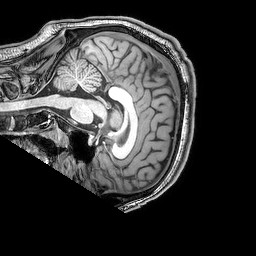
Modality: T1w
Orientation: sagittal
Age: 20
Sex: male